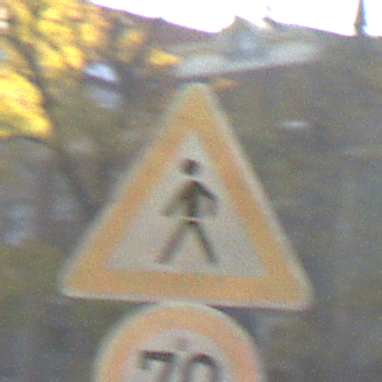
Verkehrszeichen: FussgaengerRechts
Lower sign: Geschwindigkeit70
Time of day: SunriseSunset
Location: Outdoor (Urban)
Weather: PartlyCloudy
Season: Autumn
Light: Natural